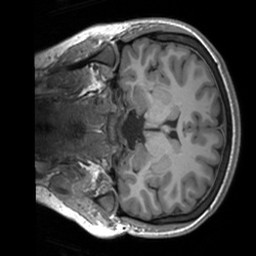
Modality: T1w
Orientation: coronal
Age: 22
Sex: female
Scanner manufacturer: siemens
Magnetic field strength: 3 T
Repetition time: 1.9 s
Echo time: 0.00226 s